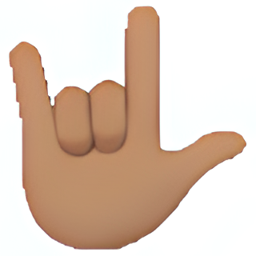
Name: i love you hand sign
Emoji: 🤟🏽
Group: People & Body
Sub-group: hand-fingers-partial